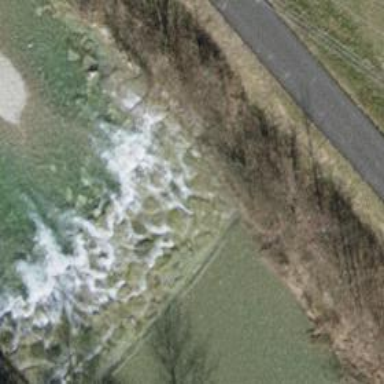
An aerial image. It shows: Weir in waterway.